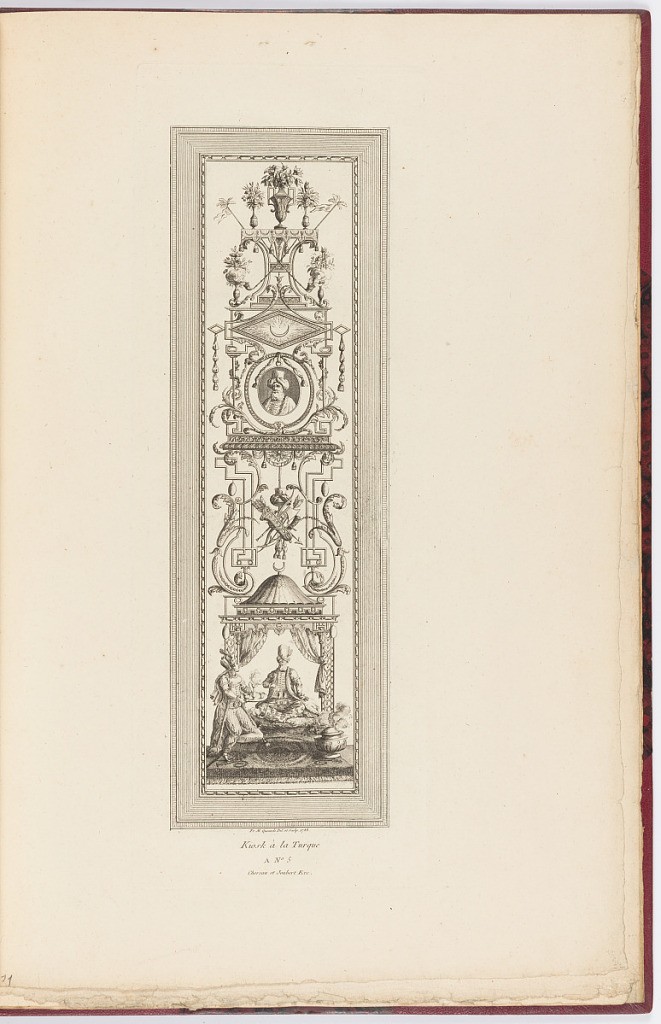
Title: Design for a Decorative Panel
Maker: François Marie Isidore Queverdo, 1748 - 1797
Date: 1788
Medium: Etching and engraving on paper
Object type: Print
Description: A design for a narrow vertical decorative panel titled and featuring a Turkish-style pavilion in the form of a tent topped with a crescent moon finial and figures, trophies, scrolling leaves, incense burners, vases, pipes, flowers, meandering and scrolling leaf patterns. The plate is signed, numbered, titled, and dated.